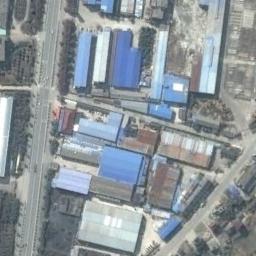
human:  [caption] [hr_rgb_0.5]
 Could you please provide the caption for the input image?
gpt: There is a road between the two industrial zones .

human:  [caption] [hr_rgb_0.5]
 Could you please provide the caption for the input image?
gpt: The industrial area with some workshops of different sizes is surrounded by roads .

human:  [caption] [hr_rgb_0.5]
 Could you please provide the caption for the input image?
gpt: There are numerous houses of different shapes and sizes in the industrial zone .

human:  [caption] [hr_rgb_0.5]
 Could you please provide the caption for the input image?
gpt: Plants, Roads and green belts in an industrial area .

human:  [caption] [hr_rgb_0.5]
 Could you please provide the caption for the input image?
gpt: There are some blue buildings beside a road on the industrial area .